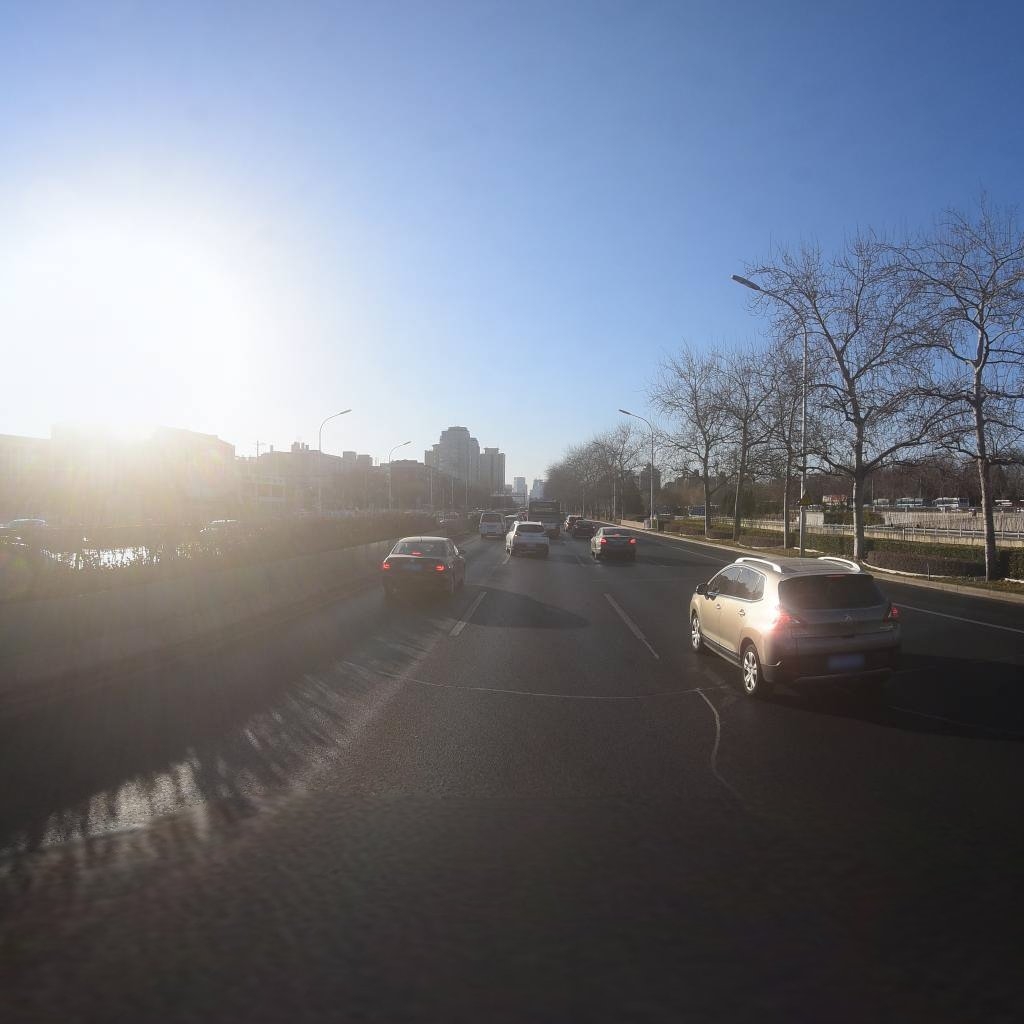
Region: Dongcheng
Road damage annotations: longitudinal patch, longitudinal patch, longitudinal patch, transverse patch